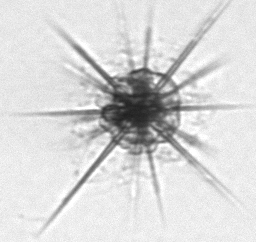
Label: Acantharia